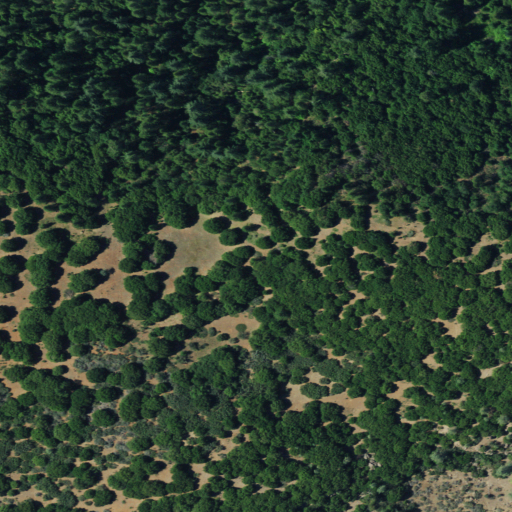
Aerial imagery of mountain in California named Blue Mountain containing evergreen forest and shrub